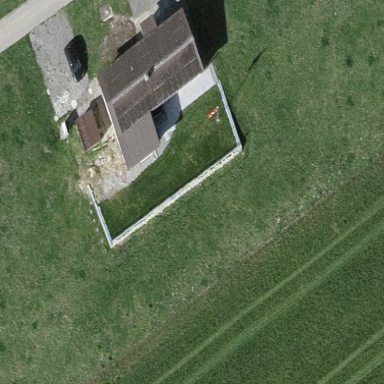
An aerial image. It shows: Simple house.